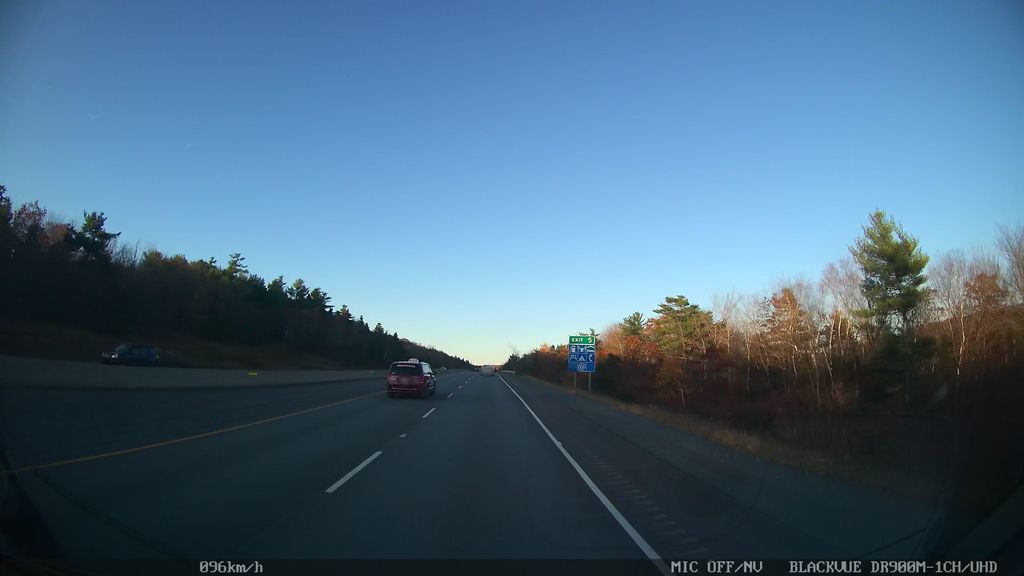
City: halifax